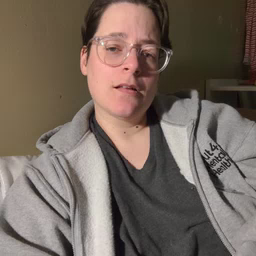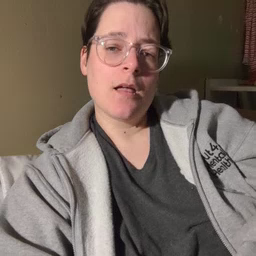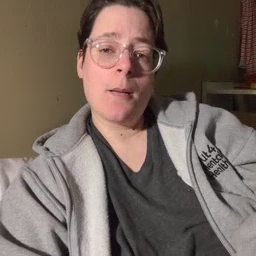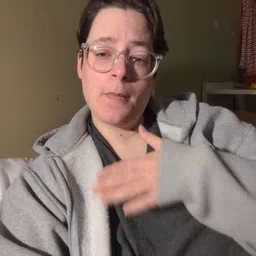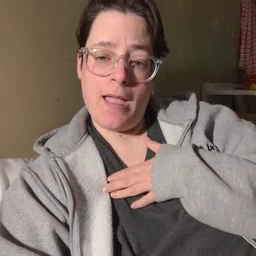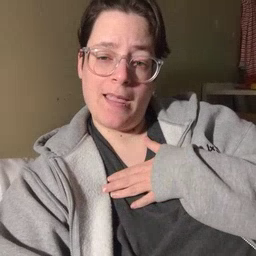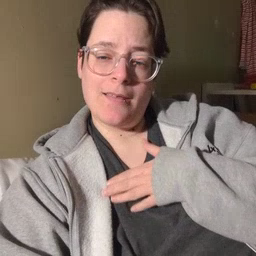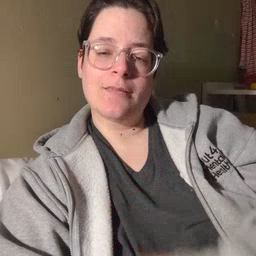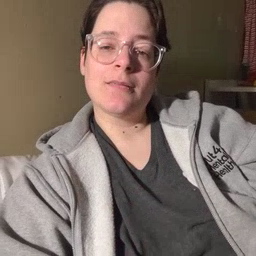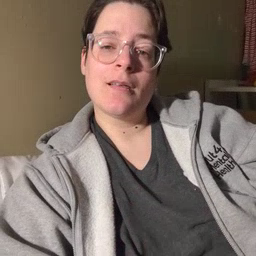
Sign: minemy